Field crop: maize
Growth stage: 2
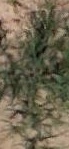
Species: salsola